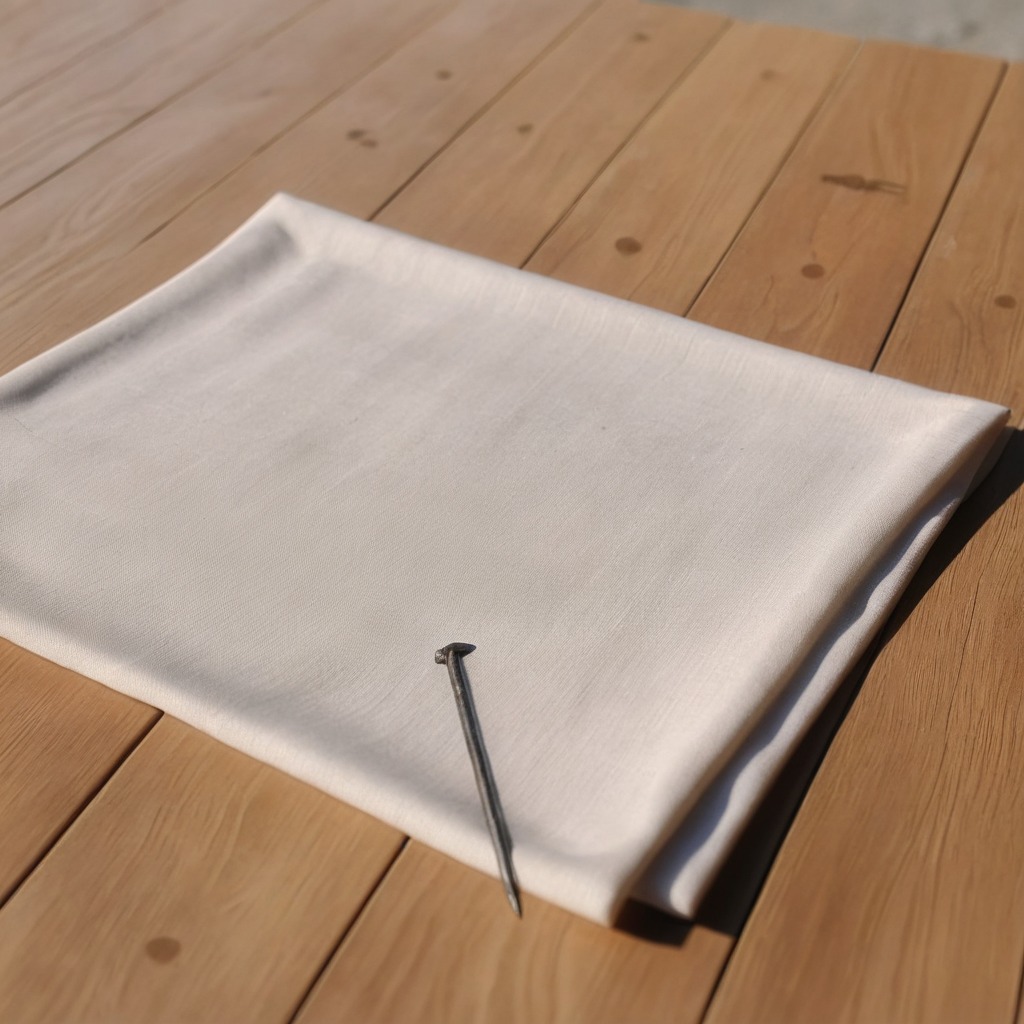
An iron nail is lying on a clean wooden table covered with a plain fabric table cloth in an outdoor workshop during daytime bright natural light soft shadows worn but beneath the cloth.